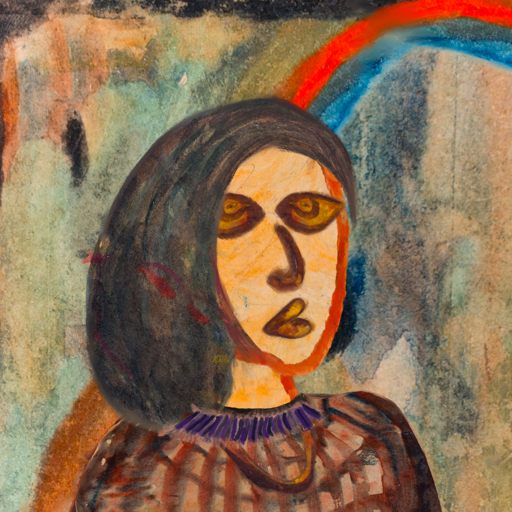
Background: Childish, Head And Neck Side: Experience, Face Side: Comrade, Bust: Orphan, Hair Side: Gypsy_Mother, Head Accessory: Blank, Second Necklace: Comrade, Necklace: HillGirl, Baby: Blank